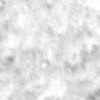
Label: no_change